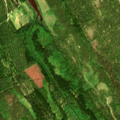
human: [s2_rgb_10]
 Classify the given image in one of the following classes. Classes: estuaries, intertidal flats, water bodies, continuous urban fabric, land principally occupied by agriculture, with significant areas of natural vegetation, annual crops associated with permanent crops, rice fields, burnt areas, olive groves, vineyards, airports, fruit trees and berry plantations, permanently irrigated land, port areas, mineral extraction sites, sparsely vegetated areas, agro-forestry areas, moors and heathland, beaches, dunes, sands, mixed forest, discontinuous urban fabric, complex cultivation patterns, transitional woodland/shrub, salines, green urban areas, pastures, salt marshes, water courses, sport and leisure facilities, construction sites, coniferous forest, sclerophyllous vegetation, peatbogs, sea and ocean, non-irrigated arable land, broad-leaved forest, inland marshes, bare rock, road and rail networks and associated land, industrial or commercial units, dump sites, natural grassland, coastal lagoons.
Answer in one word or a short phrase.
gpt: coniferous forest, mixed forest